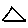
Label: triangle